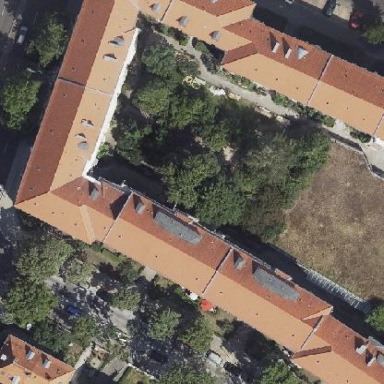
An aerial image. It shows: Apartment building with gabled roof made of roof tiles.